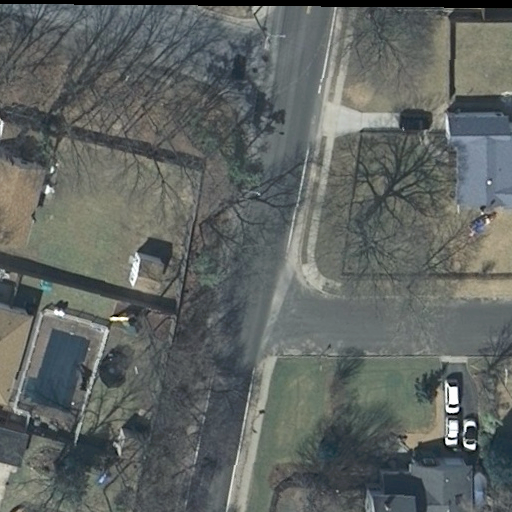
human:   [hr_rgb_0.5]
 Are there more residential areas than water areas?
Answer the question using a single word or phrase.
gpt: yes

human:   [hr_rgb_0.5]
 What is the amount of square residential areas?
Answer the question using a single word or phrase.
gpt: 0

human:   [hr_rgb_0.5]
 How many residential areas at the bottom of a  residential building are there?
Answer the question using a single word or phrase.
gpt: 1

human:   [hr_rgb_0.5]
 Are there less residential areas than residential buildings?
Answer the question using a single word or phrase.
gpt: yes

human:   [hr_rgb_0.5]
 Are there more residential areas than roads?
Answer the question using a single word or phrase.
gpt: no

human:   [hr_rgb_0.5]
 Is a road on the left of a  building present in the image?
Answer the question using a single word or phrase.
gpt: yes

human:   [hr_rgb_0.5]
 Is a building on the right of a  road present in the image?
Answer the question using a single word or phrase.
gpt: yes

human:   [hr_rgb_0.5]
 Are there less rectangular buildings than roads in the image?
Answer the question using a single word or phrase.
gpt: no

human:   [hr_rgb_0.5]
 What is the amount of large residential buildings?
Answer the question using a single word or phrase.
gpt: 0

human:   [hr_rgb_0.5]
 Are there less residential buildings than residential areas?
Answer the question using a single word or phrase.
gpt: no

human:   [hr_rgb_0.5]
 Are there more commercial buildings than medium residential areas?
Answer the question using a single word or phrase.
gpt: no

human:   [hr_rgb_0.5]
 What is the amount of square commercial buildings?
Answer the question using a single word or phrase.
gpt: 0

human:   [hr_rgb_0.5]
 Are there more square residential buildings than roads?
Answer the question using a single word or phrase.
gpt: no

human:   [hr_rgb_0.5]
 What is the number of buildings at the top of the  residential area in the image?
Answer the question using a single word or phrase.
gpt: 8

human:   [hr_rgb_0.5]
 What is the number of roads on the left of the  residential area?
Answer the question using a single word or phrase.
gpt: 0

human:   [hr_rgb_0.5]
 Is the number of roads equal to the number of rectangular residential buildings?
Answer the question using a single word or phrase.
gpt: no

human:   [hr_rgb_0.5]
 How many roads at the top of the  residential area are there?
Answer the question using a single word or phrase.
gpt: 3

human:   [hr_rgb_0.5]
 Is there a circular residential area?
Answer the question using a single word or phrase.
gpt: no

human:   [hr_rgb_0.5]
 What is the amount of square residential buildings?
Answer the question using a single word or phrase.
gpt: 0

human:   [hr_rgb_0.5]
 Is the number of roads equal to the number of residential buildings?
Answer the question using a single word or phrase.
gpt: no

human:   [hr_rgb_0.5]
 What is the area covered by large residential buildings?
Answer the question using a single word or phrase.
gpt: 0m2

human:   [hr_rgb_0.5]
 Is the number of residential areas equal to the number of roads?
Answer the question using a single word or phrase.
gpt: no

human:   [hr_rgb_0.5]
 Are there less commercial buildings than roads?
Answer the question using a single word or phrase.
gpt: yes

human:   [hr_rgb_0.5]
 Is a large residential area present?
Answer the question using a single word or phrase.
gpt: yes

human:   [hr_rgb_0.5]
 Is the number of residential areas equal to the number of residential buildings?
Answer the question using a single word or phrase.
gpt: no

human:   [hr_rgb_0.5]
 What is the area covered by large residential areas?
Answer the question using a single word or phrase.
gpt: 10599m2

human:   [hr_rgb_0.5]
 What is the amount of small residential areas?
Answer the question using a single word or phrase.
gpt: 0

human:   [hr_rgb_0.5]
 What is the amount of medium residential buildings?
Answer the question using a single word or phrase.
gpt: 3

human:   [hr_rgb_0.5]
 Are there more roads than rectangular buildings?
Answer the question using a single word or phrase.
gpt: no

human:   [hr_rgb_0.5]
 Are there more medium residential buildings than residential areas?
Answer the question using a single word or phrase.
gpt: yes

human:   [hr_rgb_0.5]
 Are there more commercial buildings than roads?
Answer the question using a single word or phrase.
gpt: no

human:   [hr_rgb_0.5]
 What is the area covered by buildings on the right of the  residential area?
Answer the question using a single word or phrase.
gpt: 671m2

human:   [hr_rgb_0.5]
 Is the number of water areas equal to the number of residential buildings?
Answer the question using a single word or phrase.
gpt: no

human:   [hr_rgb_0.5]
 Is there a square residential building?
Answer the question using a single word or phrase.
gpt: no

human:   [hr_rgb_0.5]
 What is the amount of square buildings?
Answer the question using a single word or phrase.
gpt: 0

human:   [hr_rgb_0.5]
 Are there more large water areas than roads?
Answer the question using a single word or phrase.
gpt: no

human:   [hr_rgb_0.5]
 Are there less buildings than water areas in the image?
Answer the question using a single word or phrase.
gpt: no